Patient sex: M
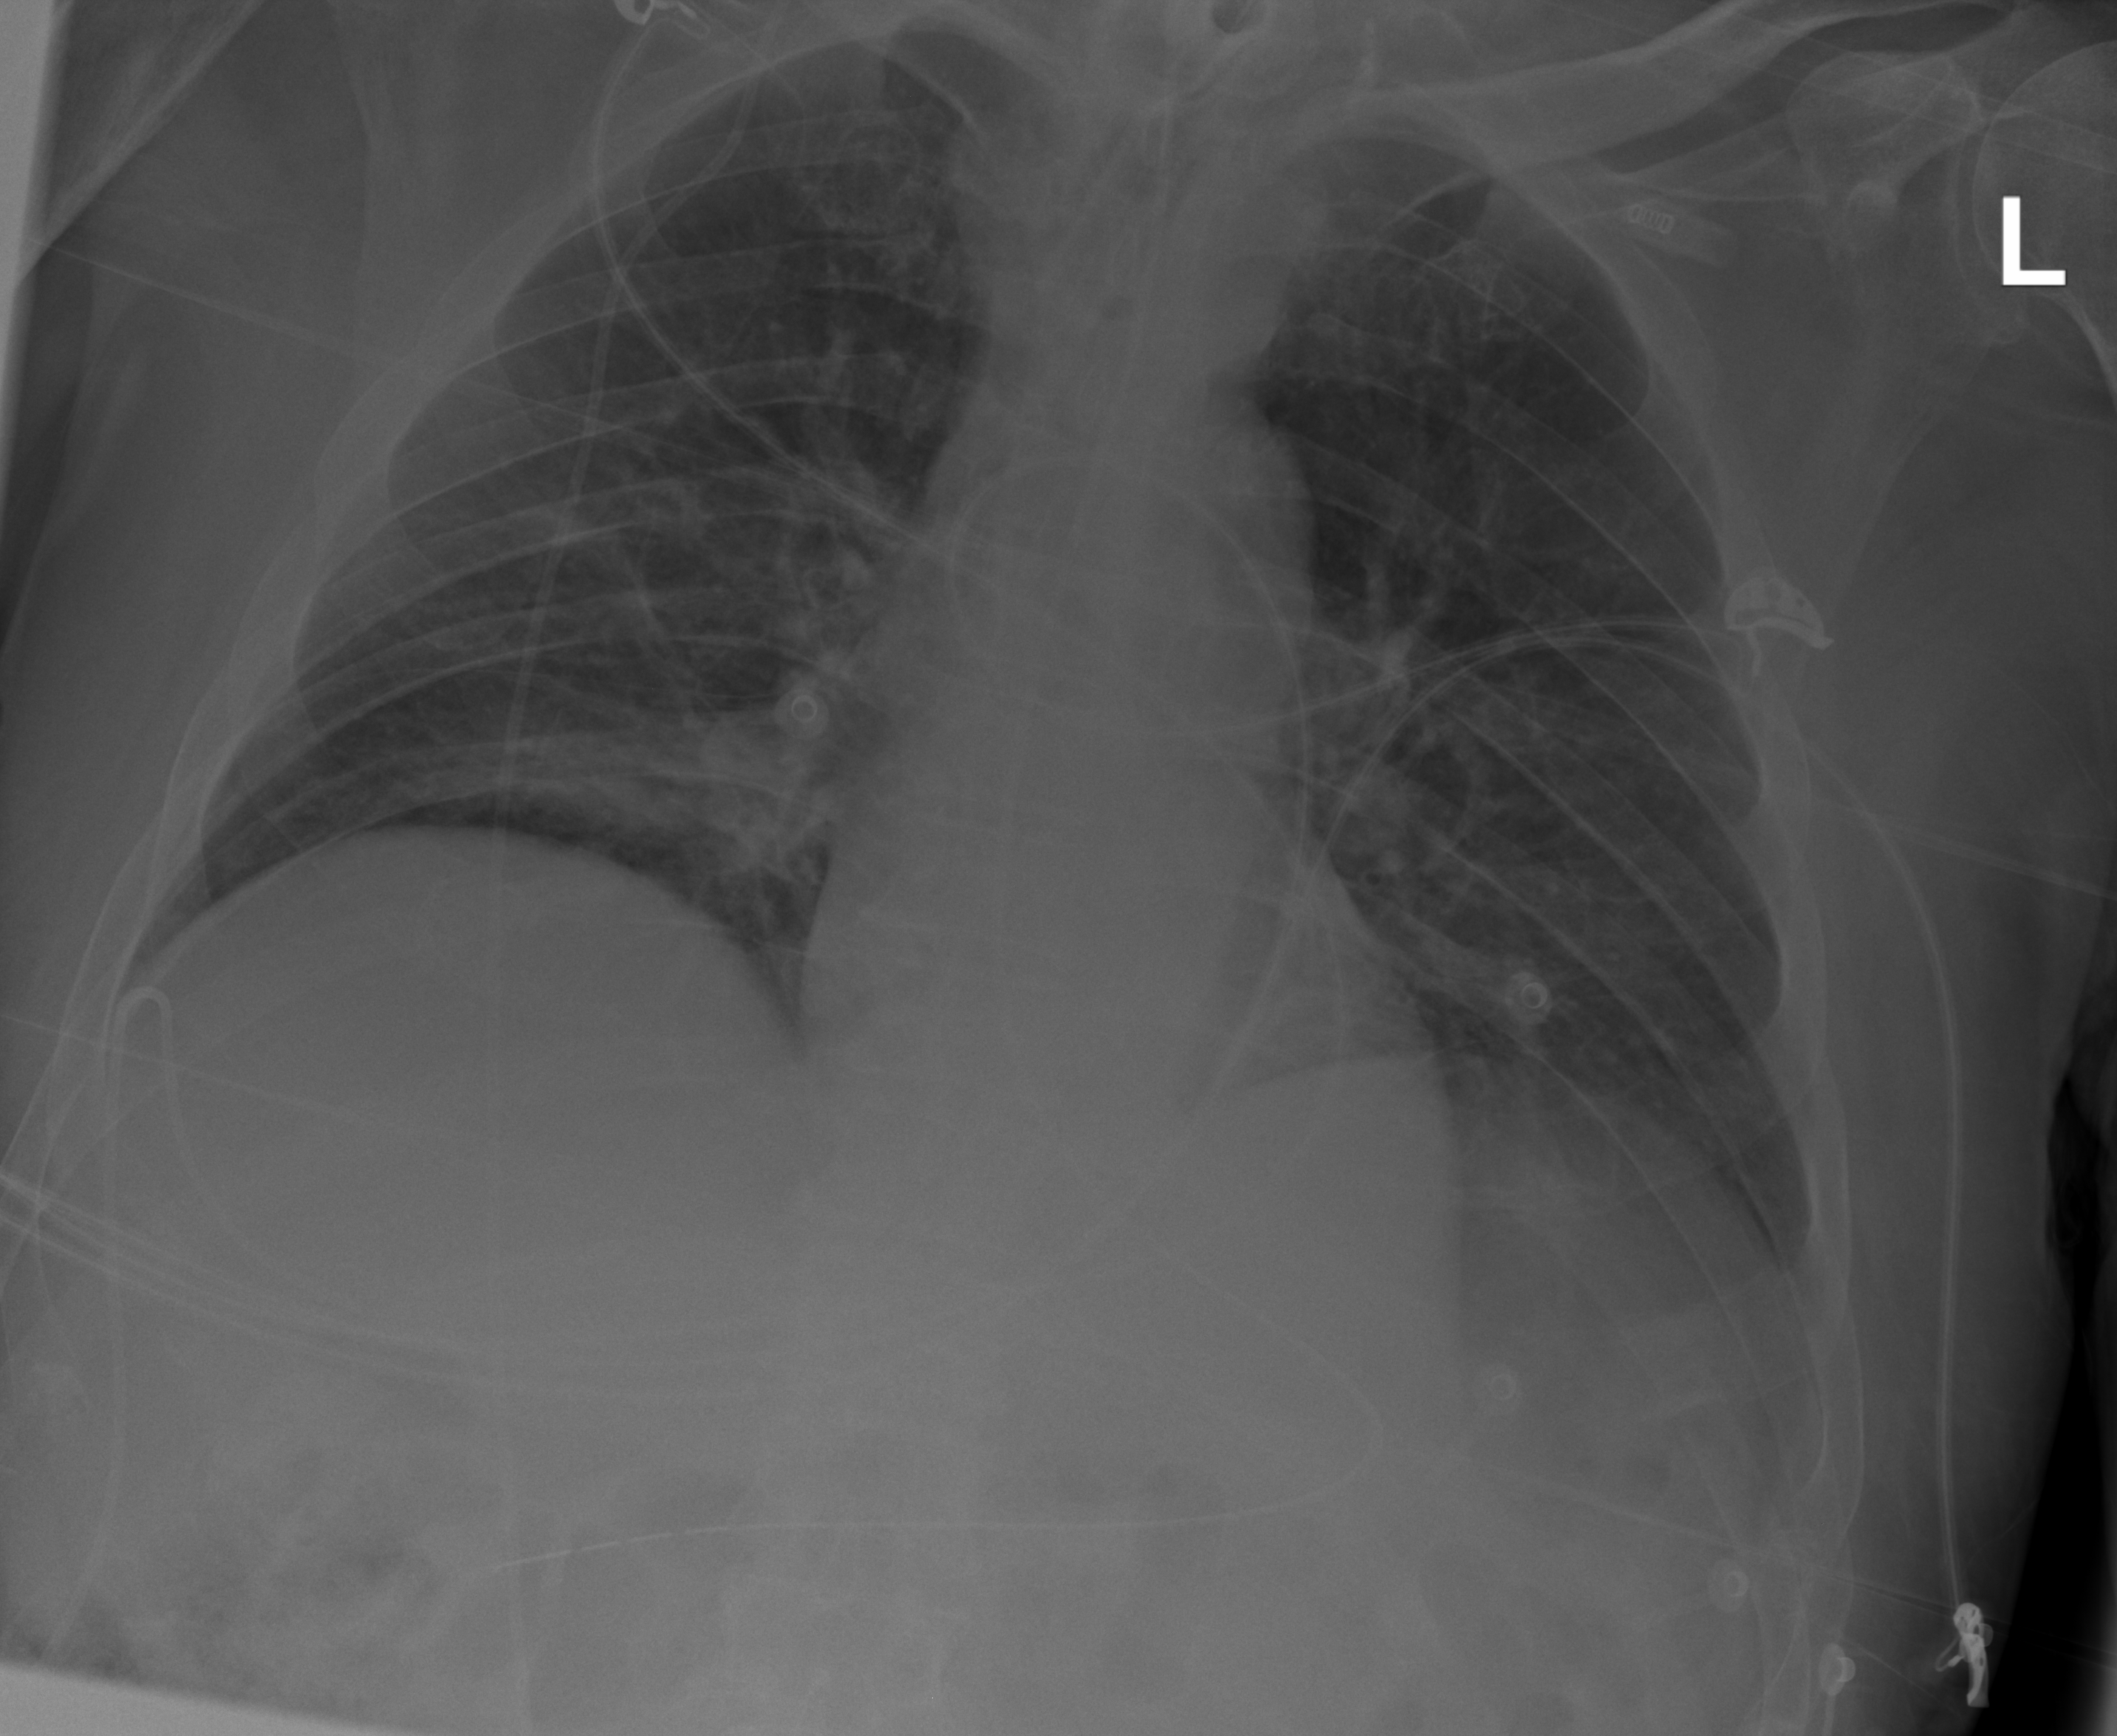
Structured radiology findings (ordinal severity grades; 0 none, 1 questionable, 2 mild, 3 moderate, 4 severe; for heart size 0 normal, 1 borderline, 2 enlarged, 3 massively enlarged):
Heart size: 0
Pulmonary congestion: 2
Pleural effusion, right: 0
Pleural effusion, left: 0
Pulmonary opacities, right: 2
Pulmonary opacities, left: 0
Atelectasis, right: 3
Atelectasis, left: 2